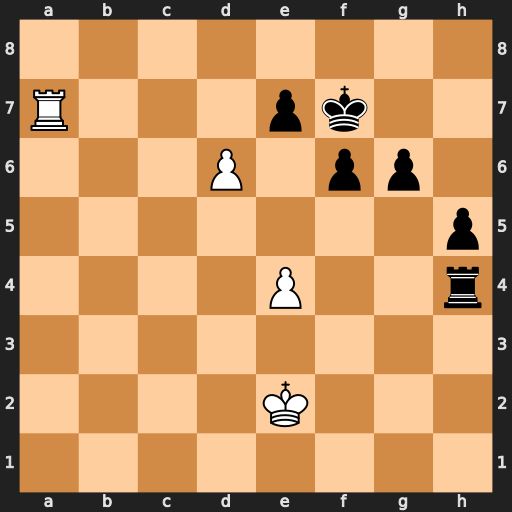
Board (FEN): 8/R3pk2/3P1pp1/7p/4P2r/8/4K3/8
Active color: w
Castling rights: -
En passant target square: -
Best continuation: d7 Rxe4+ Kd3